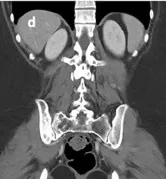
Image (D) depicts the nearly complete resolution observed at the last follow-up, which occurred 8 years after disease onset.
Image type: radiology (ct)